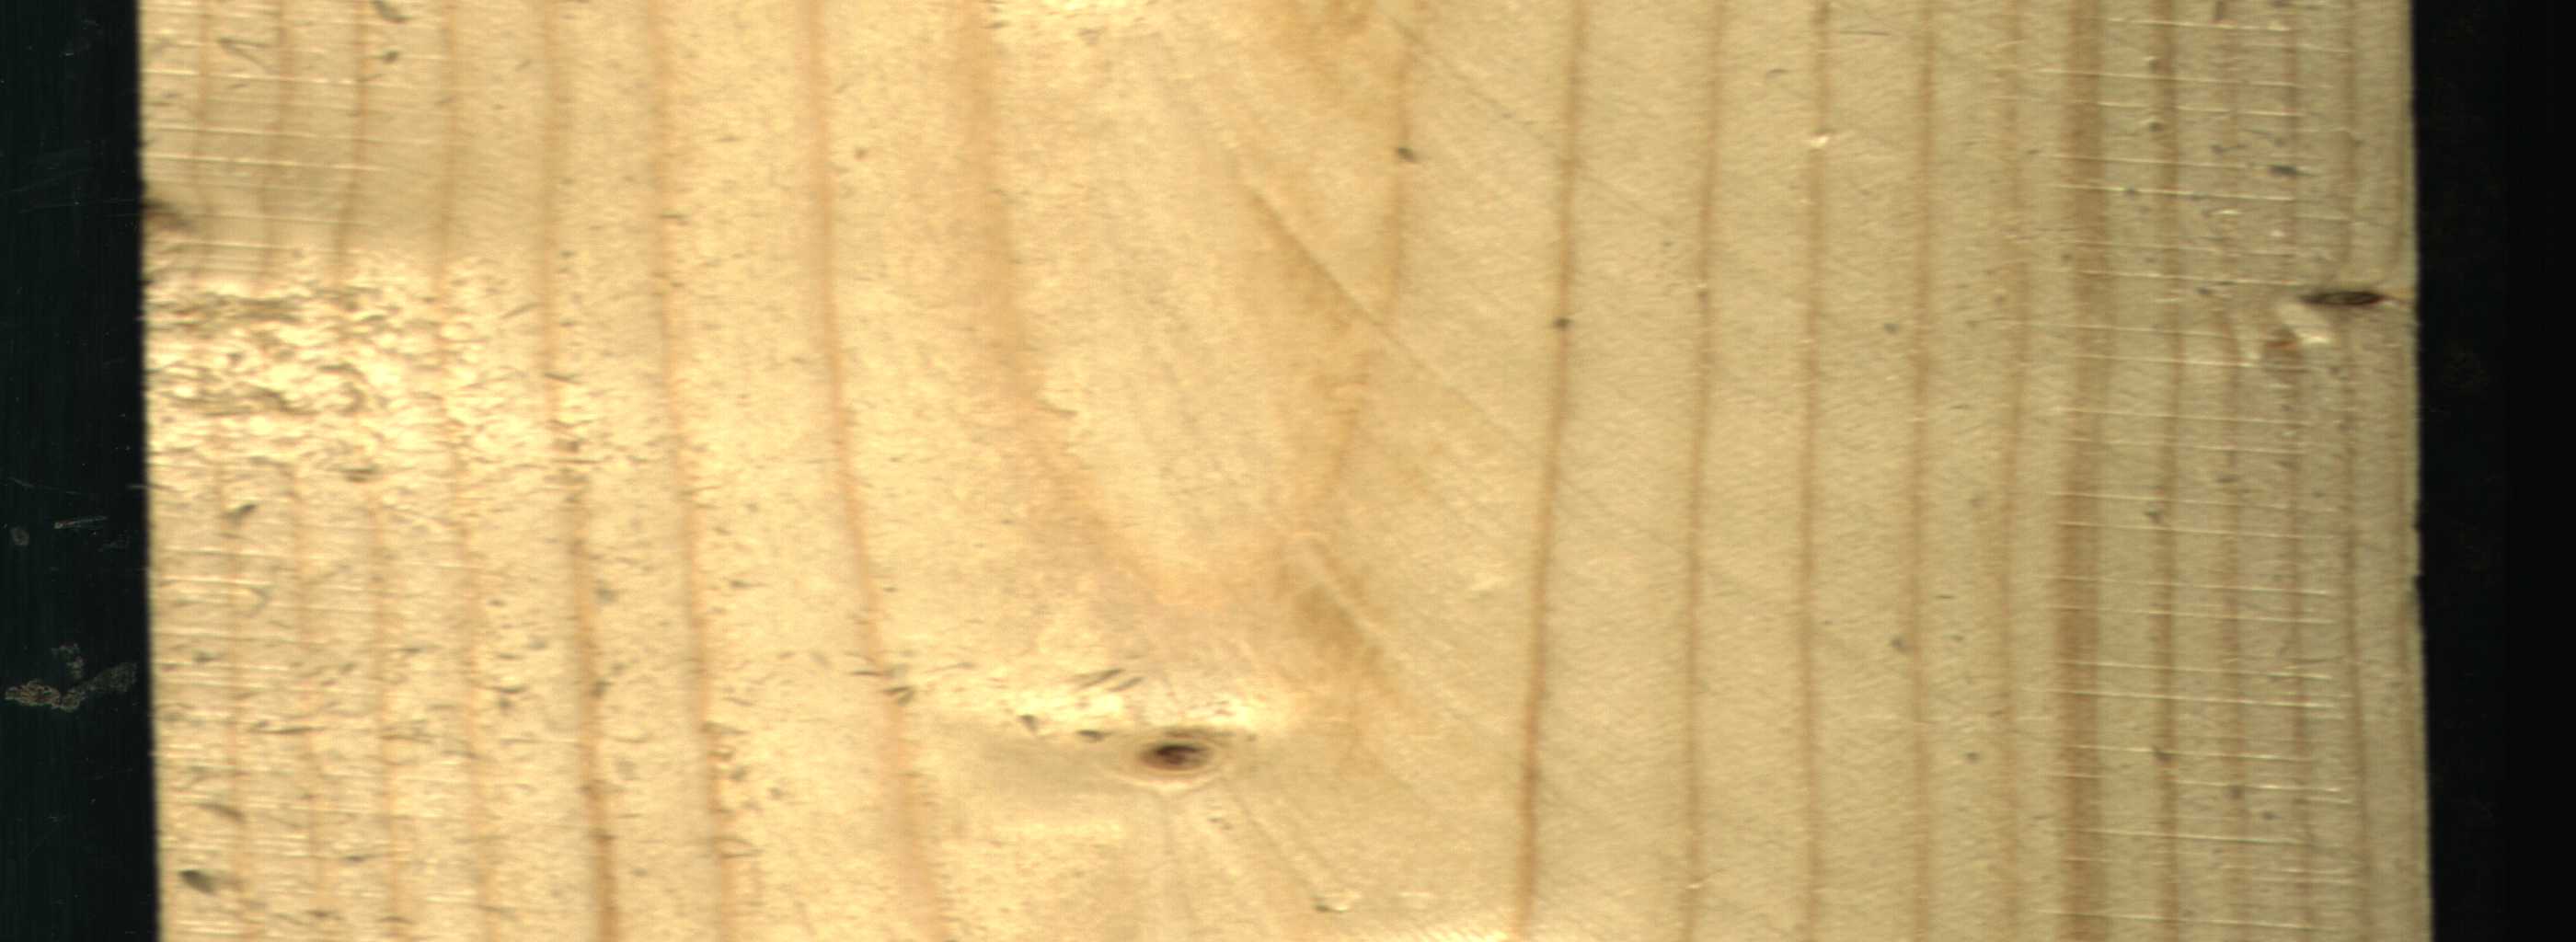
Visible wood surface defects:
Live_Knot
Live_Knot